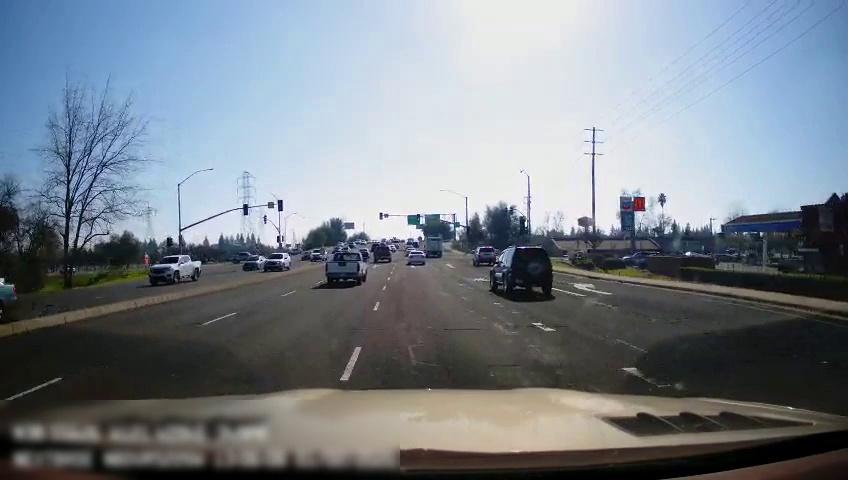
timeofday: Day
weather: Sunny
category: Drivable Space
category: Drivable Space
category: Vehicles | Truck
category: Vehicles | Truck
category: Vehicles | Car
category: Vehicles | Truck
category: Vehicles | Truck
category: Vehicles | Car
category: Vehicles | SUV
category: Vehicles | Car
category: Vehicles | SUV
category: Vehicles | SUV
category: Vehicles | SUV
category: Vehicles | Car
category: Vehicles | Other LV
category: Lanes | Current Lane
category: Lanes | Current Lane
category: Lanes | Alternate Lane
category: Lanes | Alternate Lane
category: Lanes | Alternate Lane
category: Traffic | Lights
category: Traffic | Lights
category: Traffic | Signs
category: Traffic | Signs